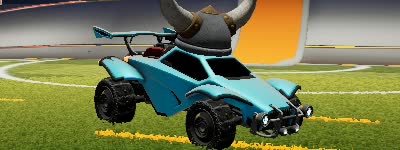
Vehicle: octane